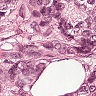
Metastatic tissue present: yes